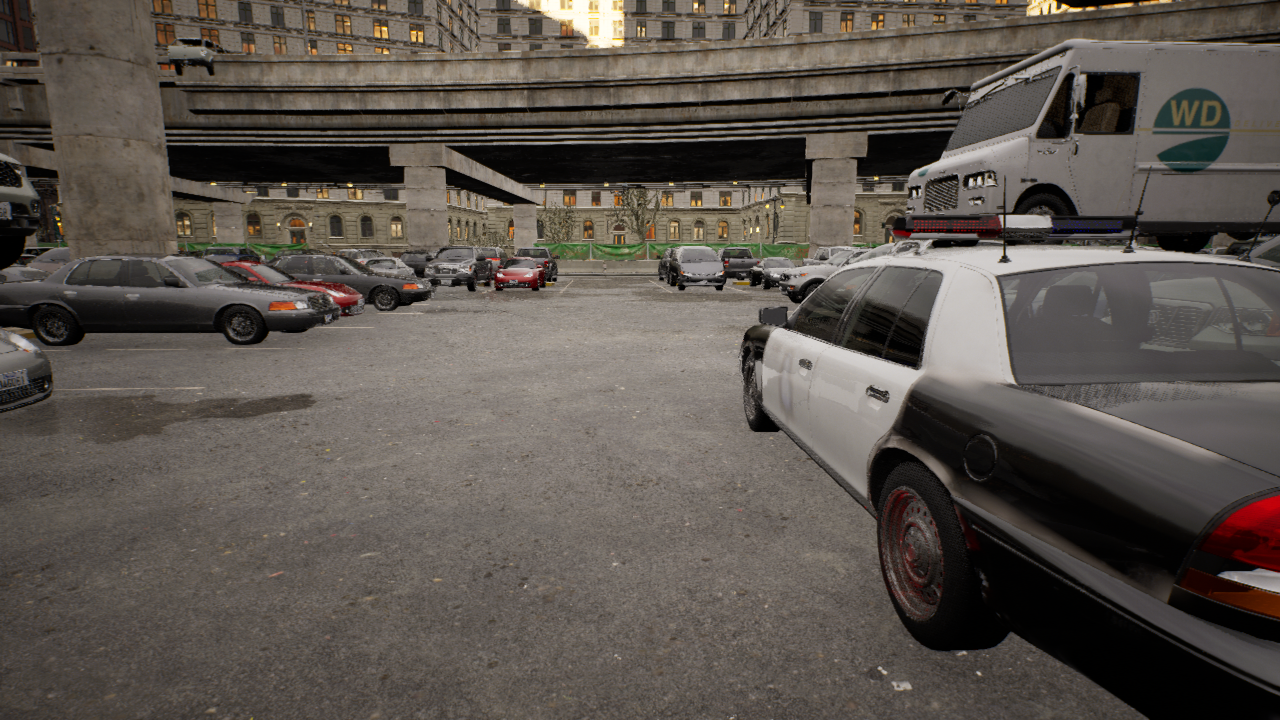
Venue: arterial
Lighting: golden hour
Vehicle rig: sedan